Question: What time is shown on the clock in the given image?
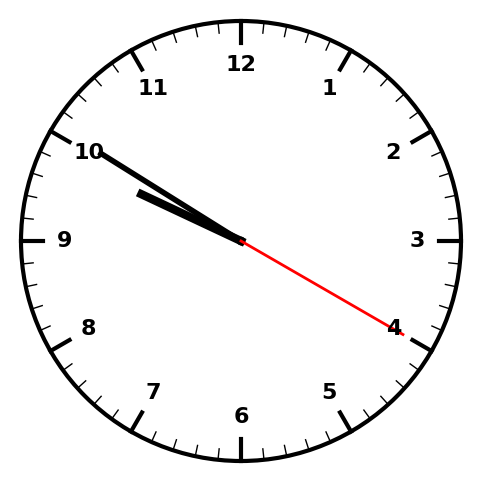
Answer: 09:50:20